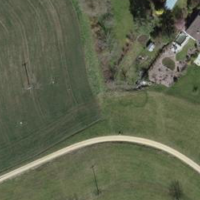
EUNIS habitat code: 25
Species observed at this site:
Griposia aprilina
Lycia hirtaria
Cosmia pyralina
Cosmorhoe ocellata
Endotricha flammealis
Idaea fuscovenosa
Biston strataria
Lysandra bellargus
Xanthorhoe spadicearia
Cydia pomonella
Ligdia adustata
Eupsilia transversa
Acronicta psi
Hemaris fuciformis
Aegosoma scabricorne
Peribatodes rhomboidaria
Synanthedon myopaeformis
Syricoris lacunana
Udea ferrugalis
Orgyia antiqua
Agrotis ipsilon
Conistra vaccinii
Helicoverpa armigera
Pyrausta despicata
Noctua comes
Agriphila geniculea
Colletes hederae
Callimorpha dominula
Amphipyra tragopoginis
Agriphila tristellus
Alcis repandata
Alsophila aescularia
Bombus pratorum
Furcula furcula
Heliothis peltigera
Gryllotalpa gryllotalpa
Zeuzera pyrina
Eugnorisma glareosa
Scopula immutata
Chloroclysta siterata
Scotopteryx chenopodiata
Archips xylosteana
Idaea aversata
Pandemis cerasana
Ennomos quercinaria